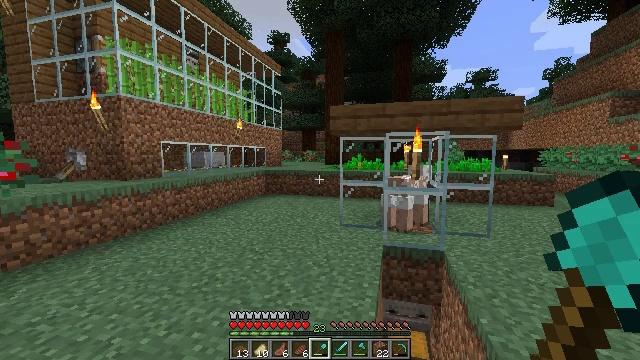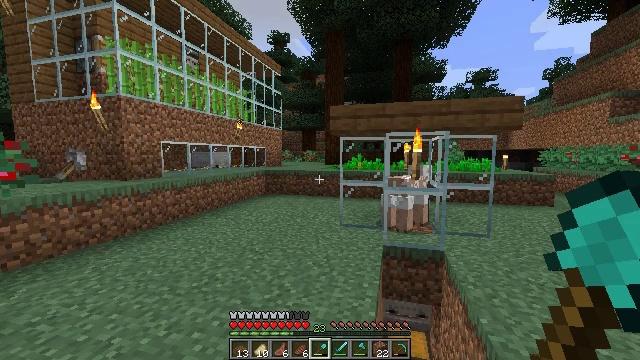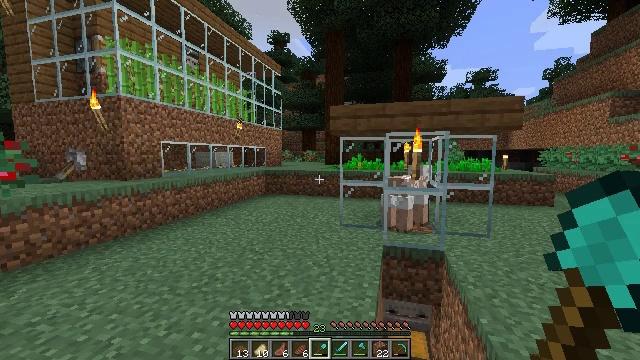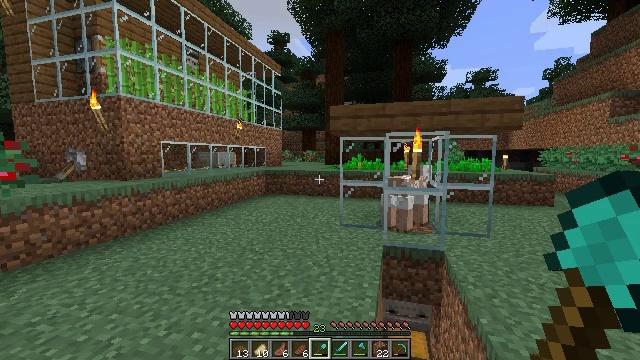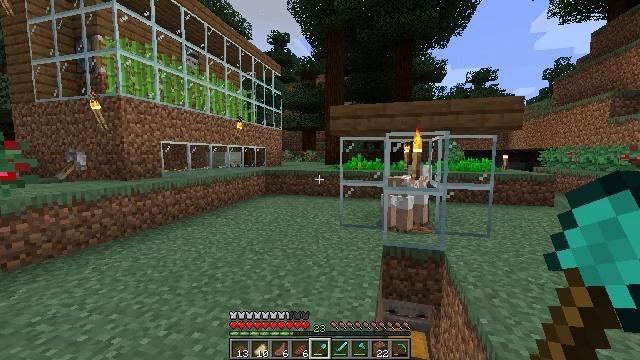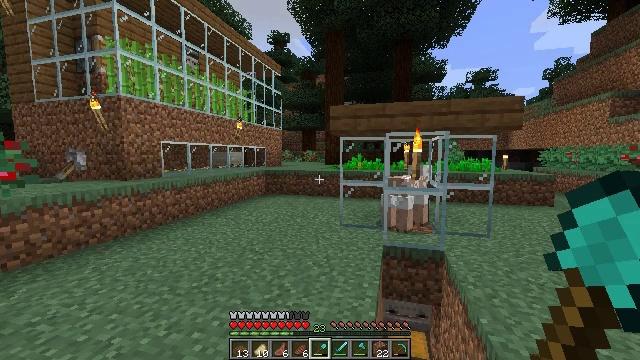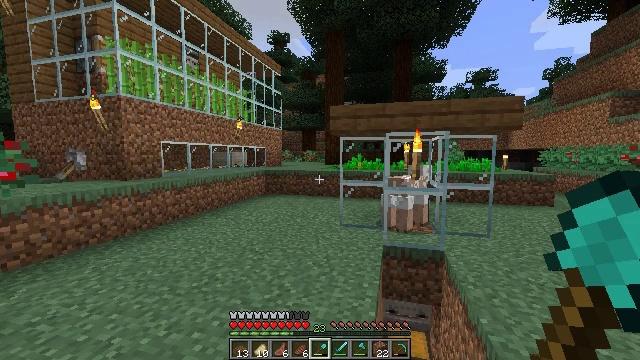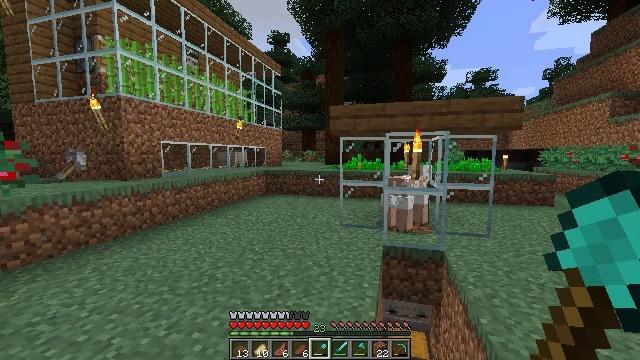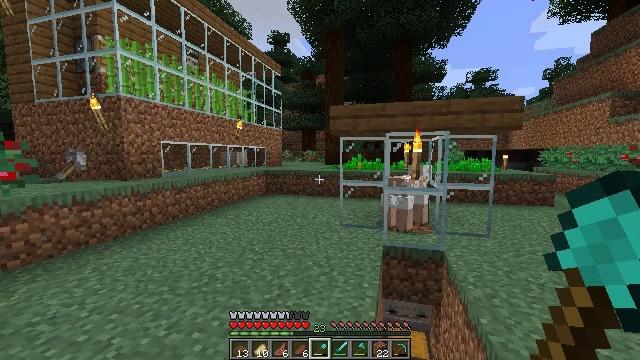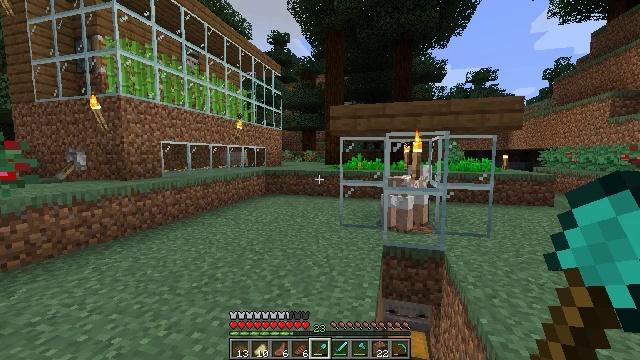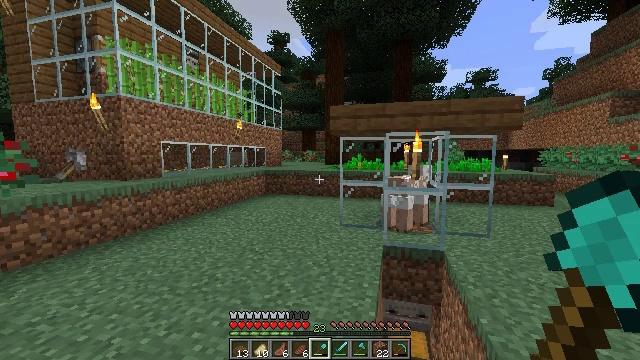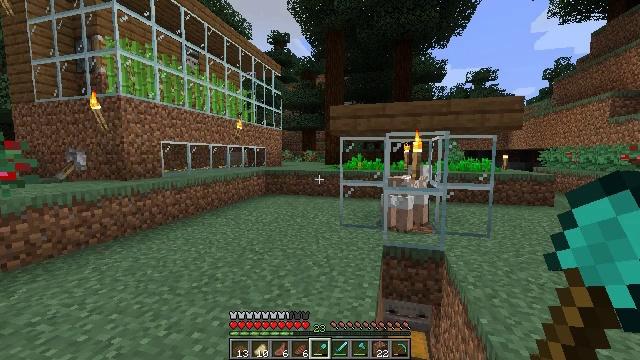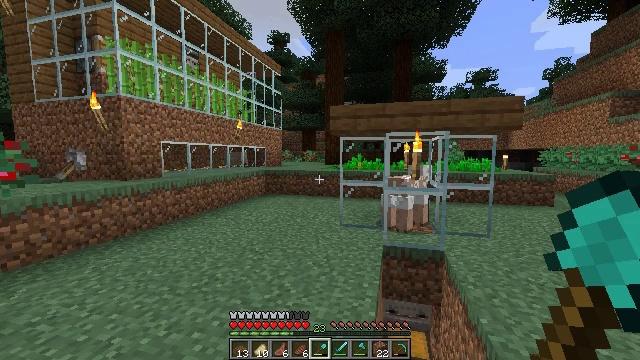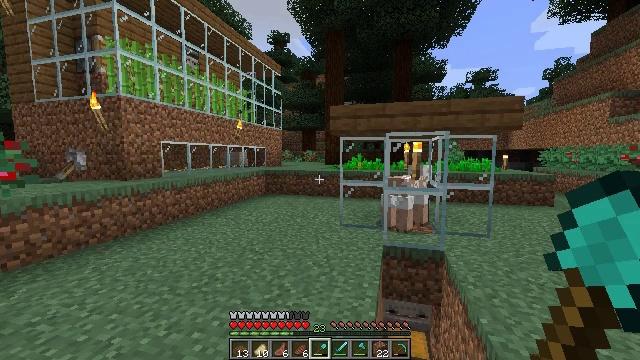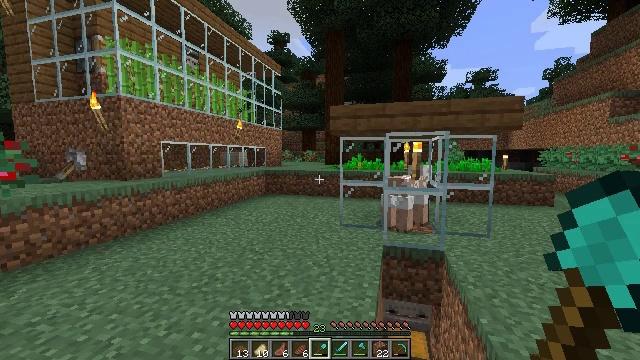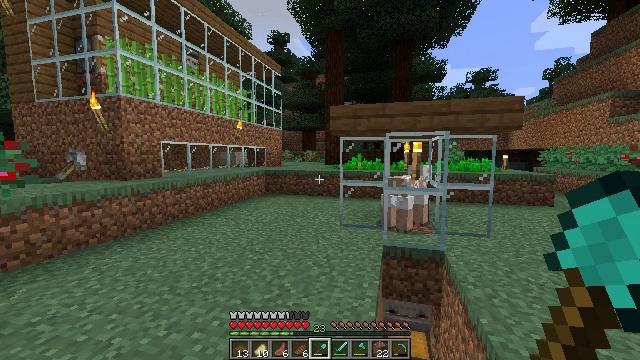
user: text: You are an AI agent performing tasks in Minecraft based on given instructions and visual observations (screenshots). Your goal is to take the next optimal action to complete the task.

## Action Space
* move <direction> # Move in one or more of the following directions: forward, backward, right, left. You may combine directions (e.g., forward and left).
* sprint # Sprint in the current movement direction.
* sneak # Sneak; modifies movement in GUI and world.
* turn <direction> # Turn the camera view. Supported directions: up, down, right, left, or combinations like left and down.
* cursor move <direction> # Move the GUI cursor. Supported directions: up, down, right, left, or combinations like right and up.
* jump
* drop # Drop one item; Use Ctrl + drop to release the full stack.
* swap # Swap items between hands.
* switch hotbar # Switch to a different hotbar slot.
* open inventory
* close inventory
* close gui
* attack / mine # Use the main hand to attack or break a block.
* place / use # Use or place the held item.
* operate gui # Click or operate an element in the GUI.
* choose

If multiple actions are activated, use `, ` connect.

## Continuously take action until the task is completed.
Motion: motion action
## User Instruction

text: Combat the cow.
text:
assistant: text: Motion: no_op
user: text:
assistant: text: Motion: no_op
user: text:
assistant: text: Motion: no_op
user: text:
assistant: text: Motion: no_op
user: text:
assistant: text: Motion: no_op
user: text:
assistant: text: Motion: no_op
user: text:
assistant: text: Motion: no_op
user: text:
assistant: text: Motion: no_op
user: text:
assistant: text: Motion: no_op
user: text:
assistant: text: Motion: no_op
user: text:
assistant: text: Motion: no_op
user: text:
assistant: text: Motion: no_op
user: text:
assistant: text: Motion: no_op
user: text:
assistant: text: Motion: no_op
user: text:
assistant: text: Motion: no_op
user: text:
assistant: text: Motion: no_op
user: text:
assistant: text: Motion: no_op
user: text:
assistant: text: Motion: no_op
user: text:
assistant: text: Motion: no_op
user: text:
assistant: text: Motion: no_op
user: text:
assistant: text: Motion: no_op
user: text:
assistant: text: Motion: no_op
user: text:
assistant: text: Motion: no_op
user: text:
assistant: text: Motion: no_op
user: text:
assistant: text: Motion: no_op
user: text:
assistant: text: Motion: no_op
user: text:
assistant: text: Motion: no_op
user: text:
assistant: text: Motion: no_op
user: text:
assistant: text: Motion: no_op
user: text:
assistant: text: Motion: no_op